Question: I'm trying to make this WordPress site more fluid or responsive so it doesn't overlap in different screen resolutions.
I know the @media attribute, but I'm unsure as to how to implement it within my theme.
Is there a quick "1-2-3" to this, or is it much more intricate? The site I'm working on is <URL> and I'm unsure as to whether or not it's responsive or fluid, but based on THIS screenshot, I'm thinking it's not.
The Social Icons and the Feedback shouldn't be overlapping with the text.

Thanks for any help anybody can offer!
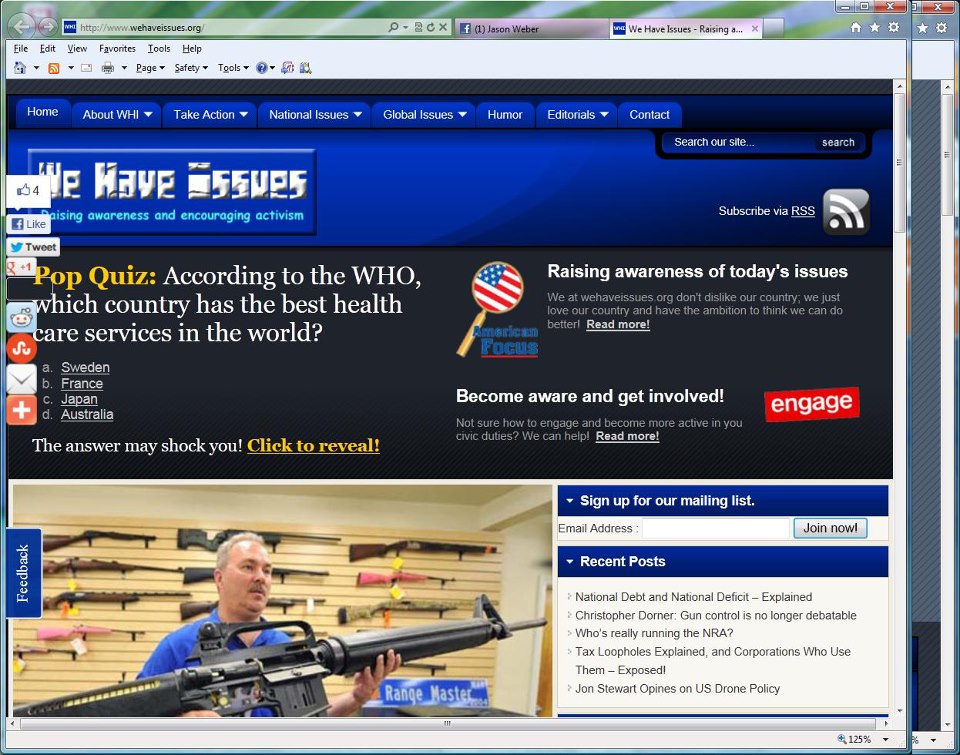
Answer: > Is there a quick "1-2-3" to this, or is it much more intricate?
more intricate I'm afraid.
The theme you are running "Flexibility 3" is not adaptive or responsive.
As @coletrain mentions, you may set the initial viewport size using meta tag (note: this does not make your site responsive, it merely sets the initial scale of your site within the devices veiwport).
To make your website play nice on varied viewport sizes you have a few options:
-
At each of these breakpoints you would have to specify the new dimensions for all elements on your site that need to scale down (e.g. reducing the width of your #wrap div).
This approach is losing popularity largely because it is fundamentally flawed by only targeting a finite number of viewport sizes, but for those less experienced it may be an accessably low hanging fruit <URL>.
-
A VERY crude example here - given a rigid two column layout like your '.postwrap' & '#sidebar' you could change to employ fluid values like:
'''
.postwrap {
width: 60%;
}
#sidebar {
width: 35%;
}
'''
Responsive is highly recommended as when implemented correctly, it "future proofs" for the increasingly varied mobile landscape.
-
With the plethora of quality free responsive WP themes out there, there really is no excuse not to have a well designed and mobile friendly theme. Google it.
Also, as for your social icon overlap problem - again use the power of WP to your advantage, try some different plugins if you are looking for a "1-2-3" solution.
As @stepquick mentions, Ethan Marcottte's Responsive Web Design is a great read (in my experience A Book Apart books tend to be a good "no fluff" resource). Also, if you are wanting to get more hands on than simply implementing a packaged theme, you could also start by using a framework such as foundation <URL> to build your own.